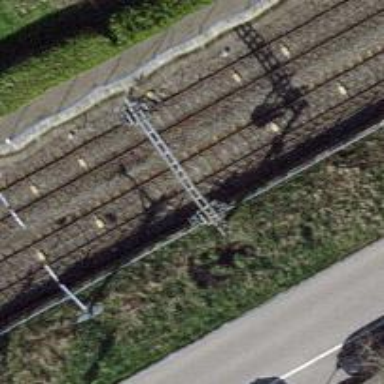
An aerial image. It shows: Railway signal.